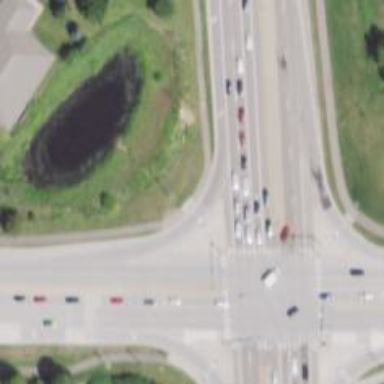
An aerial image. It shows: Marked crossing with zebra markings on the road.